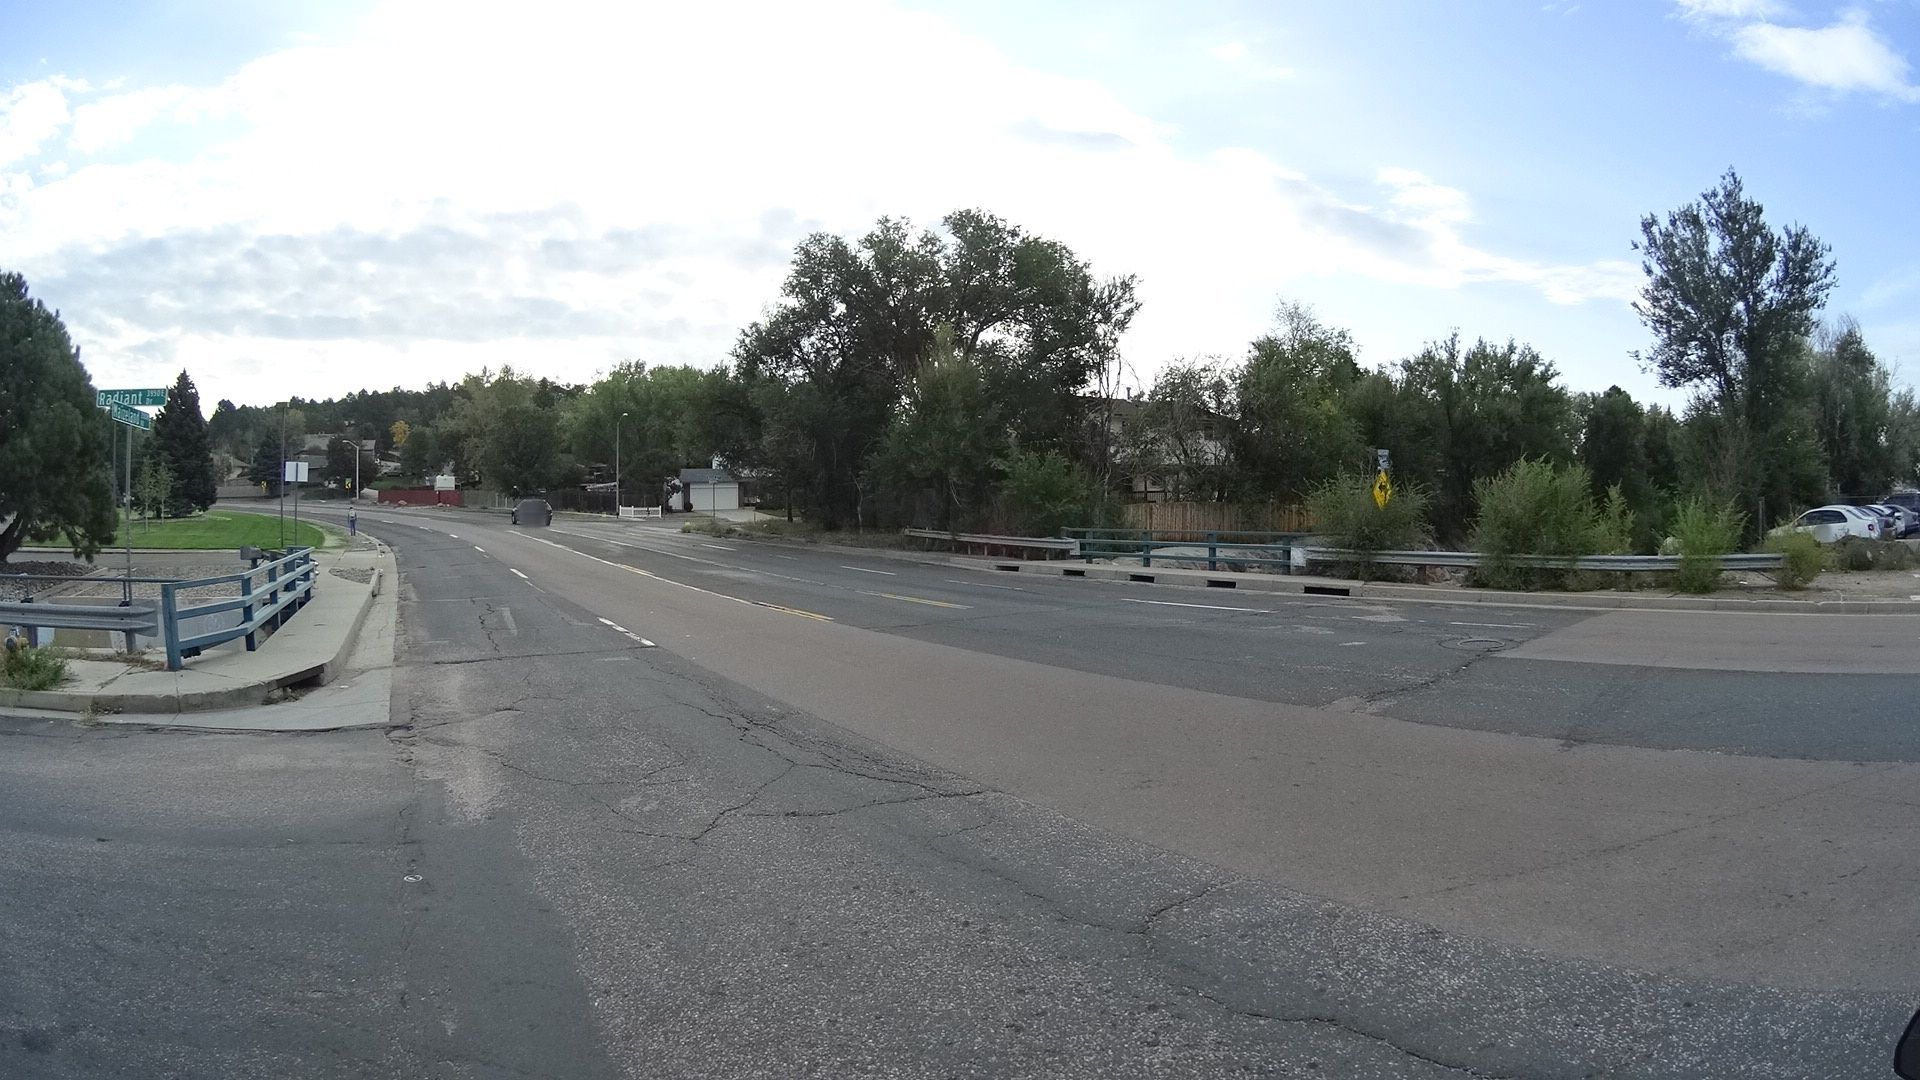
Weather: cloudy
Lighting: day
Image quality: good
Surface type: cycling surface
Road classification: footway, path
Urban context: urban centre
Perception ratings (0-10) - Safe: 2.1, Lively: 1.81, Beautiful: 5.25, Boring: 2.84, Depressing: 3.79, Wealthy: 3.96